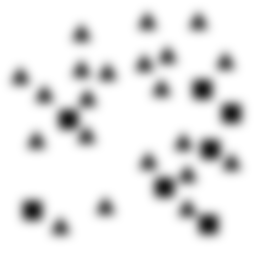
Squares: 7
Triangles: 21
Stars: 0
Total shapes: 28